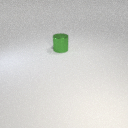
large green metal cylinder